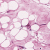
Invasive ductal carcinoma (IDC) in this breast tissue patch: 0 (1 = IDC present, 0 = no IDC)